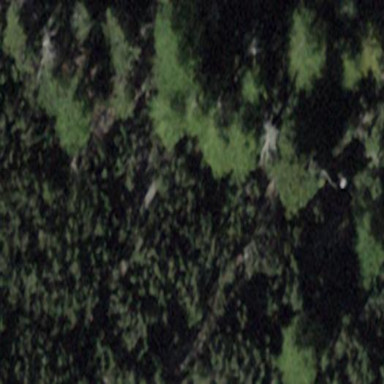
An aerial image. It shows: Forest area.